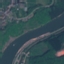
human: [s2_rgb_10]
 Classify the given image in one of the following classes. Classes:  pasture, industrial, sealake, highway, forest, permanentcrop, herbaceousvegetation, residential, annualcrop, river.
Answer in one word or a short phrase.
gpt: River